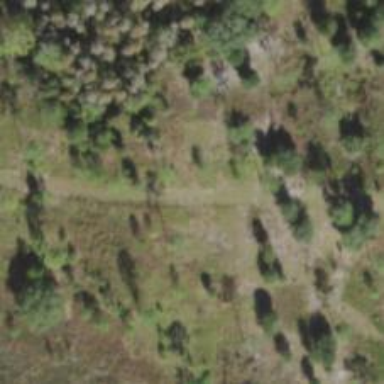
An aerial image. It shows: Track road next to man-made cutline.